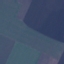
Land use / land cover class: AnnualCrop